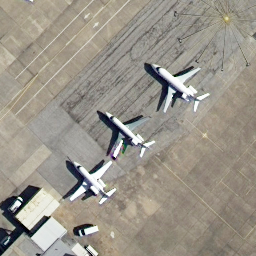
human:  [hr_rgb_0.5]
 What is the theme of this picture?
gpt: airport

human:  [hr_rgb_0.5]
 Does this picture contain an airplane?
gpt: yes

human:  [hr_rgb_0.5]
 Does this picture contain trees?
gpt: no

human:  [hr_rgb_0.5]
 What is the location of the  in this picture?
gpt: minor diagonal